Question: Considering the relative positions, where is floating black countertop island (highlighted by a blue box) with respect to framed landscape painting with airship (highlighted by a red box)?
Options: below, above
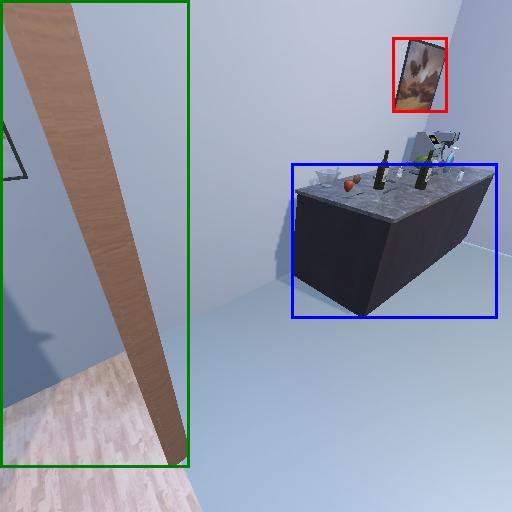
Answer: below